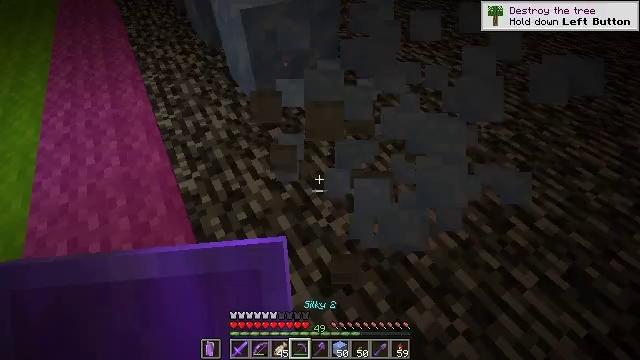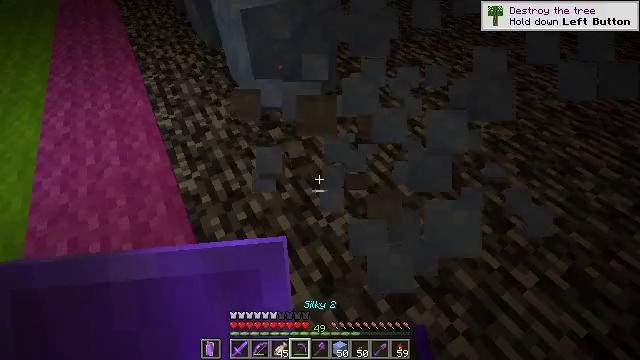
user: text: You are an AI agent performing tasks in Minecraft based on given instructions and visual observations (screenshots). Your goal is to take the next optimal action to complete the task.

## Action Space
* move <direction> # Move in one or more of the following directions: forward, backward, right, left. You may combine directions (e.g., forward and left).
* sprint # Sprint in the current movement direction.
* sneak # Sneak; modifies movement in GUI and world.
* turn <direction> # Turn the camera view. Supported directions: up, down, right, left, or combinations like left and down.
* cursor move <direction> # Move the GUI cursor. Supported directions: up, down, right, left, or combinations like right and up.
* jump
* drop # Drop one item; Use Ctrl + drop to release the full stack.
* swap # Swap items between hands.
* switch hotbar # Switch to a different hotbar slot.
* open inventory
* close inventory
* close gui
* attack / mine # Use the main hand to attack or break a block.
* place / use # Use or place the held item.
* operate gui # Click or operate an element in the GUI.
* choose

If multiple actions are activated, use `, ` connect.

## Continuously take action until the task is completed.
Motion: motion action
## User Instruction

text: Collect packed ice using a pickaxe.
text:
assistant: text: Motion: no_op
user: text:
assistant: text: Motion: no_op